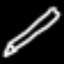
Label: pencil